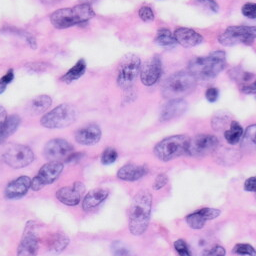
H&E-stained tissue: Skin